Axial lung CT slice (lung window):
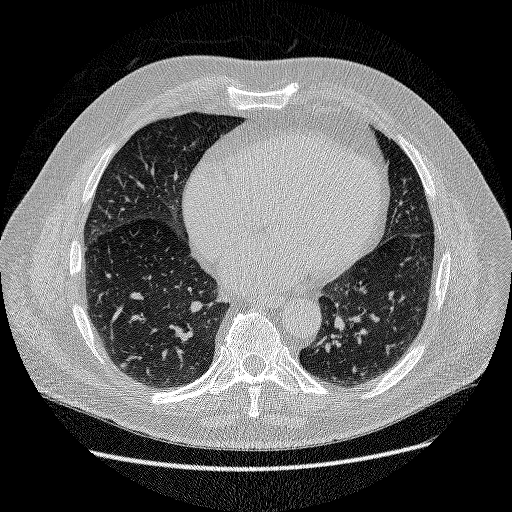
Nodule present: yes
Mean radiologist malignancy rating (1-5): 2.75